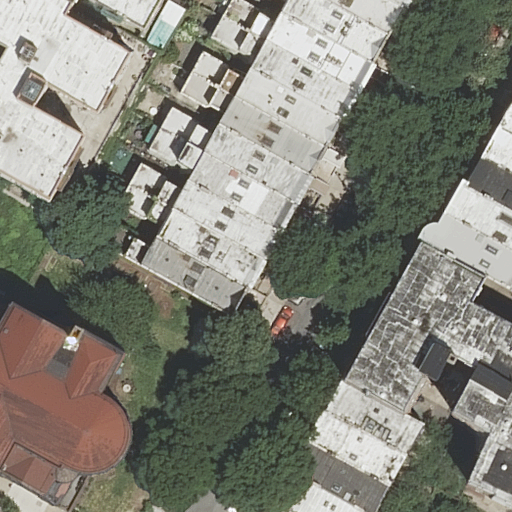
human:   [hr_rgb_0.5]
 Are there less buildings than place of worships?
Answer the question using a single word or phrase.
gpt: no

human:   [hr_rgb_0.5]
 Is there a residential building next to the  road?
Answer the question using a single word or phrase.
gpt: yes

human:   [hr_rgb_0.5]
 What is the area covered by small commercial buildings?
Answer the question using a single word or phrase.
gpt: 0m2

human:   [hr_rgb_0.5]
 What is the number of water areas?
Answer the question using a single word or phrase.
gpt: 0

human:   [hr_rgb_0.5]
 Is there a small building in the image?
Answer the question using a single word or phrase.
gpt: yes

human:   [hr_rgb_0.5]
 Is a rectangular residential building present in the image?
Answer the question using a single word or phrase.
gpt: yes

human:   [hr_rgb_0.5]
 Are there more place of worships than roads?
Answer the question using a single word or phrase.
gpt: no

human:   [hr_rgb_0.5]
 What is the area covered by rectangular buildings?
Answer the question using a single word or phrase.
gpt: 1270m2

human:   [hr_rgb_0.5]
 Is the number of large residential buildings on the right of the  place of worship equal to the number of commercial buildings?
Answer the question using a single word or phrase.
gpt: yes

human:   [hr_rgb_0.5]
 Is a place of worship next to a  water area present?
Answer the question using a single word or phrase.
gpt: no

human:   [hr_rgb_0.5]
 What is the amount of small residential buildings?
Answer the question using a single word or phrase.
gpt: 8

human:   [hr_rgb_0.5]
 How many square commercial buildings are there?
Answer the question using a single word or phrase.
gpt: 0

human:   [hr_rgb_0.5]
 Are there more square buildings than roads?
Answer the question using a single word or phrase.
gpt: no

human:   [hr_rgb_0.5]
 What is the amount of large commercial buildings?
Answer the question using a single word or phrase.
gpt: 0

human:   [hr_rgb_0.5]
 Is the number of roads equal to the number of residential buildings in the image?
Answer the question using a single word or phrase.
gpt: no

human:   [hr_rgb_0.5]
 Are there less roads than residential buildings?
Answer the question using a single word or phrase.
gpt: yes

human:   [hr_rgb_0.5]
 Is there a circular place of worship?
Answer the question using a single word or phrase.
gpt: no

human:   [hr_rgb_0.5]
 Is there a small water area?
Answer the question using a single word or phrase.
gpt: no

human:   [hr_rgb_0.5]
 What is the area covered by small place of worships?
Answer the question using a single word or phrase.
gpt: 0m2

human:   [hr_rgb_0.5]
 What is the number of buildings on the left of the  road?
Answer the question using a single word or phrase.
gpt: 9

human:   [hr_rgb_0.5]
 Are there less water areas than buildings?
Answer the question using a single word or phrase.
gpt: yes

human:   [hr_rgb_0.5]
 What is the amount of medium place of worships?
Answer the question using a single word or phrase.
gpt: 0

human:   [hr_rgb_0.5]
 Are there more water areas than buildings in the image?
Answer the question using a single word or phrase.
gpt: no

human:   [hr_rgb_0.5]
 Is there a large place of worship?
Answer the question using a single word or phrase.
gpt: yes

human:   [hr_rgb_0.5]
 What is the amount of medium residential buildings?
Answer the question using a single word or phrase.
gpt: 17

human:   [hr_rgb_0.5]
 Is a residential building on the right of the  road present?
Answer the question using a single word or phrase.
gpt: yes

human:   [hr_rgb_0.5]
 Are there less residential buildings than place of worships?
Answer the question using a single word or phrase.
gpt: no

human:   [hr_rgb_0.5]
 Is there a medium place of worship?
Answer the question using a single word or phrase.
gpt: no

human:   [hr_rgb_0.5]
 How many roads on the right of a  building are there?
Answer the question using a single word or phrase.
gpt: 1

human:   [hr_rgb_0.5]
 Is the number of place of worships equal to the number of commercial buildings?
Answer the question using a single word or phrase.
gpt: no

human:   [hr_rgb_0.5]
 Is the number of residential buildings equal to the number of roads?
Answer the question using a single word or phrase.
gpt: no

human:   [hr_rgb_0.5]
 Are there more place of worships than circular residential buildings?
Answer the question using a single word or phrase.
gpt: yes

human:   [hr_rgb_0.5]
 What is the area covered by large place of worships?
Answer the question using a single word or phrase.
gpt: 1084m2

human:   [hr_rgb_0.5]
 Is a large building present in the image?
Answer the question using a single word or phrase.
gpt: yes

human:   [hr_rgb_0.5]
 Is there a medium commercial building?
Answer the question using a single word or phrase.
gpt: no

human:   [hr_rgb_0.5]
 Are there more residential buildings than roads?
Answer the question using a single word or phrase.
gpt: yes